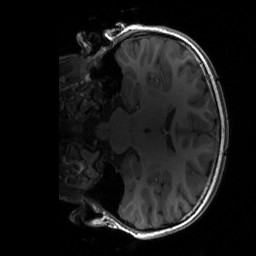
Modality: T1w
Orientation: coronal
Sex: female
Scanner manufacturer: siemens
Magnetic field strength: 3 T
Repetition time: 1.9 s
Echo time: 0.00243 s